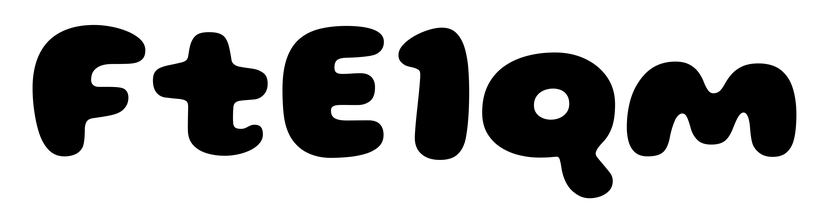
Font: Gluten_ExtraBold